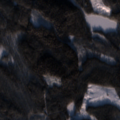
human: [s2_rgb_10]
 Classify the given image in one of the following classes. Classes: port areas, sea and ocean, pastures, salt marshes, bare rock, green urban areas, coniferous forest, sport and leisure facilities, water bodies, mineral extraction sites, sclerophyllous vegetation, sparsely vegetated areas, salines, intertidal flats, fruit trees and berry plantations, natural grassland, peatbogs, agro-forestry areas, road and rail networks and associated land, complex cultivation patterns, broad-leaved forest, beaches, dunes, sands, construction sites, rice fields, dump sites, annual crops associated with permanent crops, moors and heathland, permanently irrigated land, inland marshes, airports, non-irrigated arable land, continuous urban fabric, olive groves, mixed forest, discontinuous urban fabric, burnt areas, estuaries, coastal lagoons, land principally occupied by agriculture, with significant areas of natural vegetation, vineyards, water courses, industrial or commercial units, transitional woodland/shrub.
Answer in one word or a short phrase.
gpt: coniferous forest, mixed forest